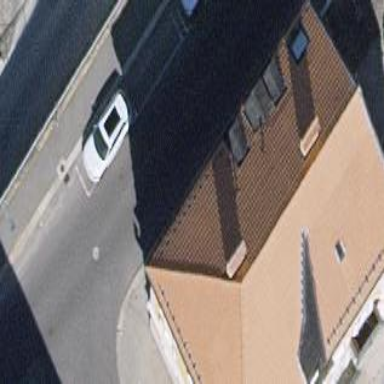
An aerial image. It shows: Building with apartments featuring side-hipped roof shape.